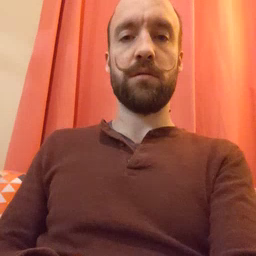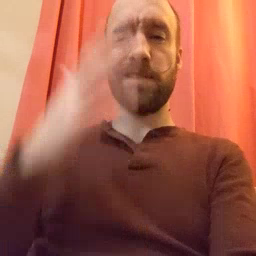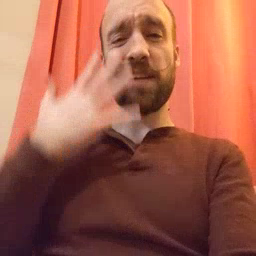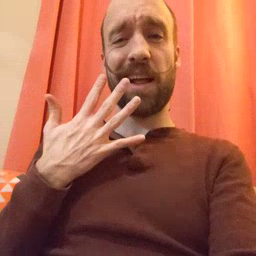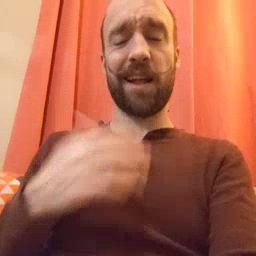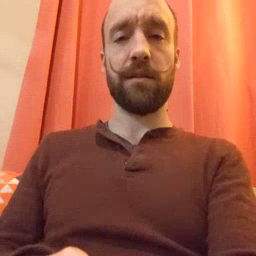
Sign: sad